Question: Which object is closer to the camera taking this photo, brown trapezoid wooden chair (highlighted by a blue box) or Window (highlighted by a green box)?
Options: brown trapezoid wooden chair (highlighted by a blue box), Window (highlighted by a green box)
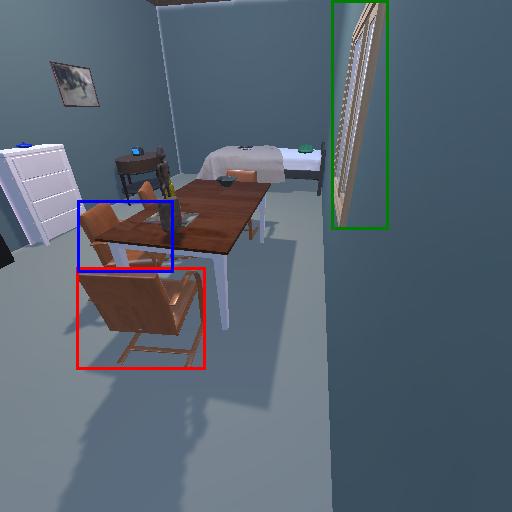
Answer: brown trapezoid wooden chair (highlighted by a blue box)